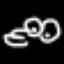
Label: frog